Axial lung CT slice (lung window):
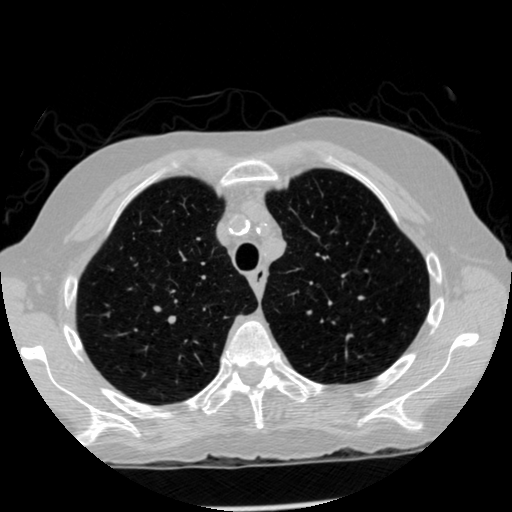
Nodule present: no